Question: Right now I'm using this:
'''
location ~* \.(js|css)$ { # |png|jpg|jpeg|gif|ico
expires max;
#log_not_found off; # what's this for?
}
'''
And this is what I see in firebug:

Did it work? If I didn't get it wrong, my browser is asking for the file again, and nginx is answering 'not modified', so my browser uses the cache. But I thought the browser shouldn't even ask for the file, it already knows it will never expire.
Any thoughts?
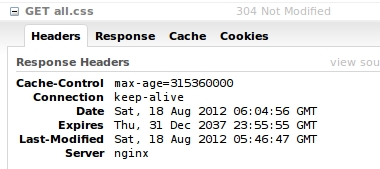
Answer: Do not use F5 to reload the page. Use click on the url + enter, or click in a link. That's how I got only 1 request.